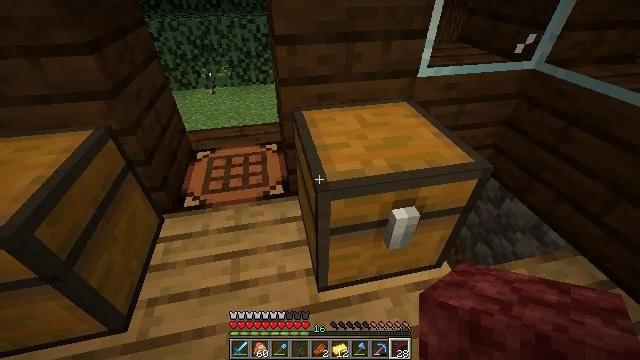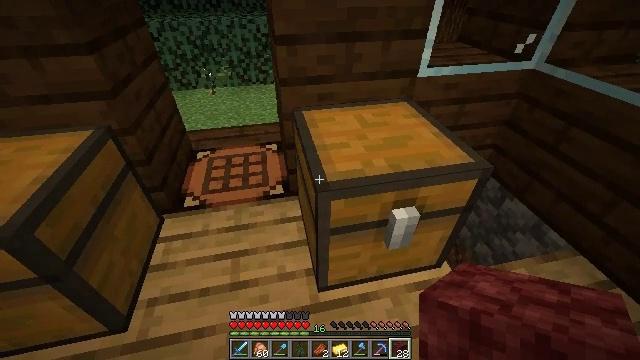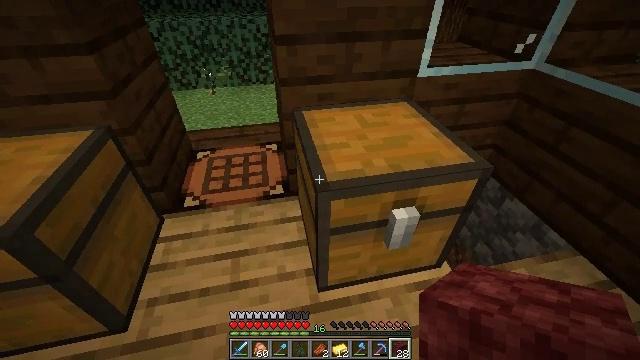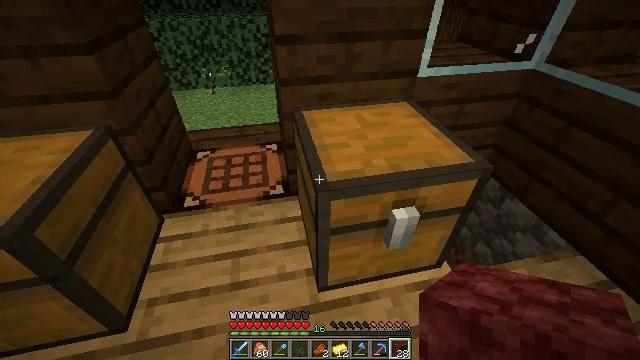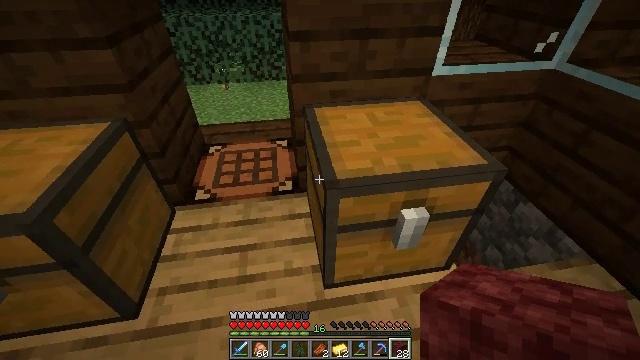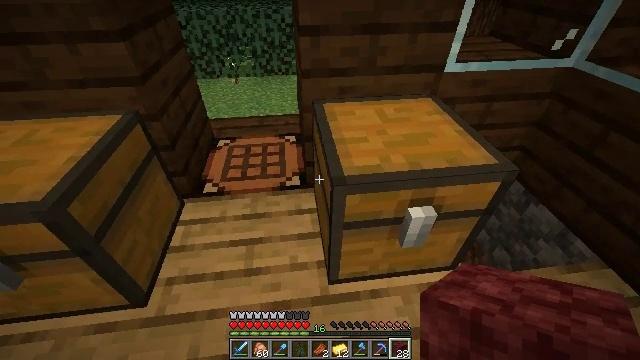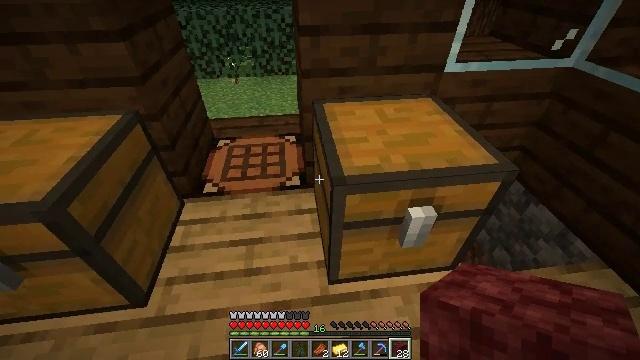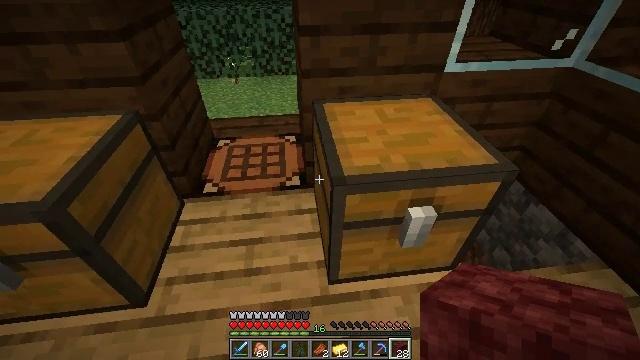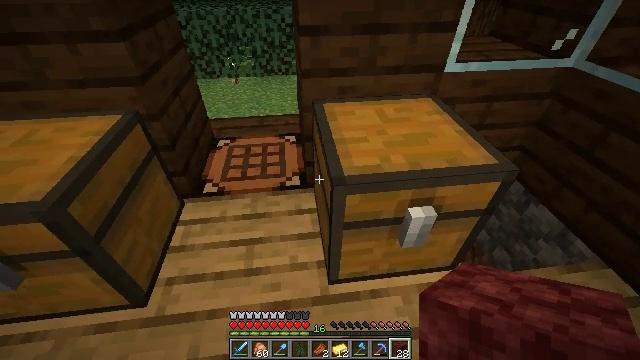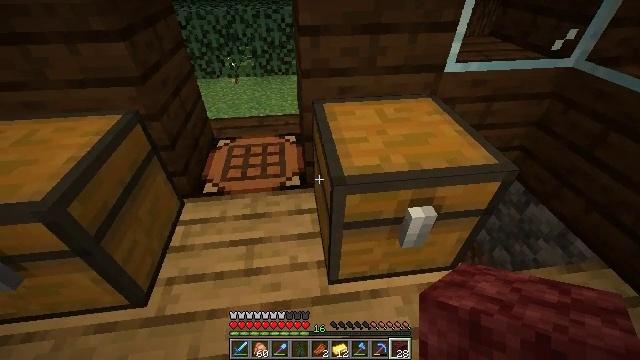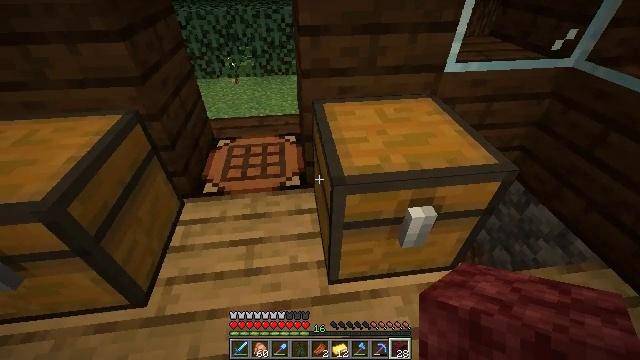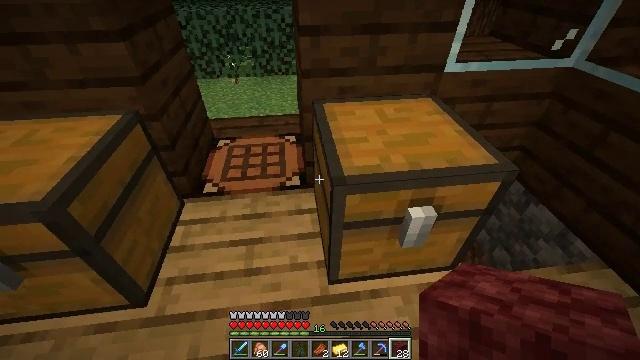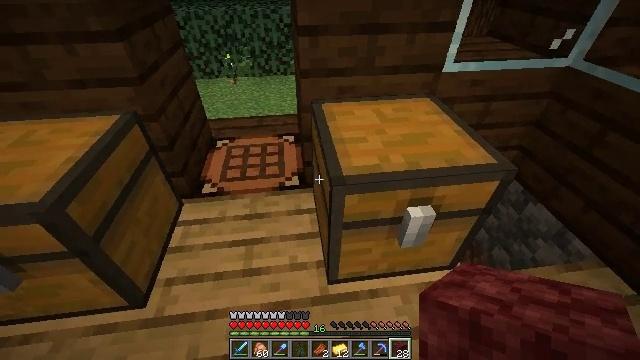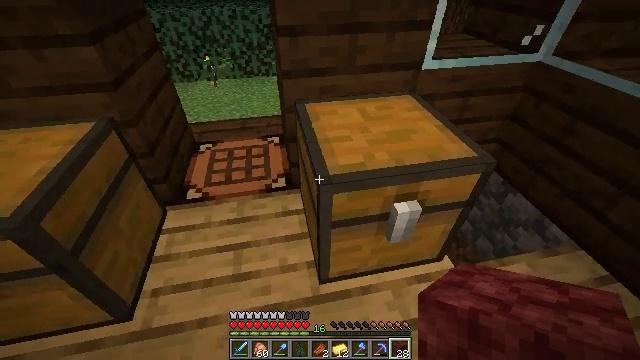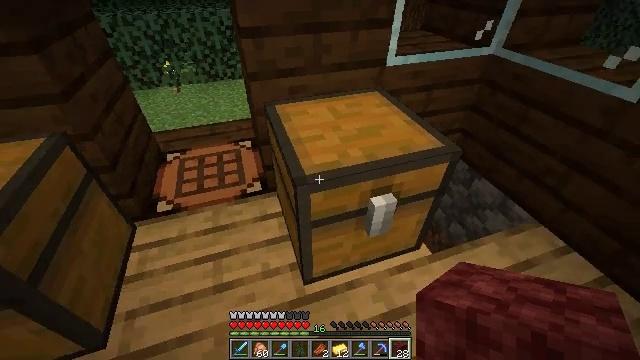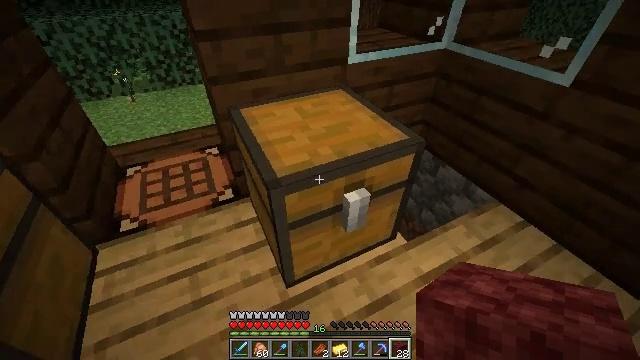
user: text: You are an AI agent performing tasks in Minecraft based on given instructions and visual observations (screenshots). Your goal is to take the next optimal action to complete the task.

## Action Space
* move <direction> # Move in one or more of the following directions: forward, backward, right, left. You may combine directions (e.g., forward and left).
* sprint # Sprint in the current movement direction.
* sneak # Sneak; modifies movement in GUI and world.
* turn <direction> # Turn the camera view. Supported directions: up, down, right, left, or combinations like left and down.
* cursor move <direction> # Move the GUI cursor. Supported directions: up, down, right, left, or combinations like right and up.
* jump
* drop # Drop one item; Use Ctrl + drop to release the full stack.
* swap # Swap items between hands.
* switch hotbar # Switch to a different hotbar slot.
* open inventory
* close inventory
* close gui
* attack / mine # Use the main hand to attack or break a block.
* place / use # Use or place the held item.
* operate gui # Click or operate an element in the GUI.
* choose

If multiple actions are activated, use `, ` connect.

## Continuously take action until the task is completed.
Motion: motion action
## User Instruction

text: Craft a powered rail.
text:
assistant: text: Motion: no_op
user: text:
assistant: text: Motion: no_op
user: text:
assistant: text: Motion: no_op
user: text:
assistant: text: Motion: turn left
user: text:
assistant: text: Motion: turn left
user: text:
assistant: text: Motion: no_op
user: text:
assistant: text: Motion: no_op
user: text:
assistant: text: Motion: no_op
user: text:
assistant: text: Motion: no_op
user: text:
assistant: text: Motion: no_op
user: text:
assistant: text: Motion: no_op
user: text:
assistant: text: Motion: no_op
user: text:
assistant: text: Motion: turn right
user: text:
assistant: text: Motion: turn right
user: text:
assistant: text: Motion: turn right
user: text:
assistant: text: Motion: turn right
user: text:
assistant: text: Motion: no_op
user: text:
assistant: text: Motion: turn right
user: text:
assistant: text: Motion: turn right
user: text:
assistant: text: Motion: turn right
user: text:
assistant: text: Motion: no_op
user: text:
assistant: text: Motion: turn left
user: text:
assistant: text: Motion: turn left
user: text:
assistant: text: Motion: turn left
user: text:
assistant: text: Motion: no_op
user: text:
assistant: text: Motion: turn right
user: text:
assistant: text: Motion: turn right
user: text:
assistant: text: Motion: use / place
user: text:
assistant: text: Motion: use / place
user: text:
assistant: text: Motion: use / place